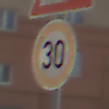
Verkehrszeichen: Geschwindigkeit30
Zusatzzeichen oben: Gefahrenstelle
Umgebung: Outdoor, Urban
Tageszeit: MorningAfternoon
Wetter: PartlyCloudy
Licht: Natural
Jahreszeit: NotSpecified
Kontrast: HighContrast